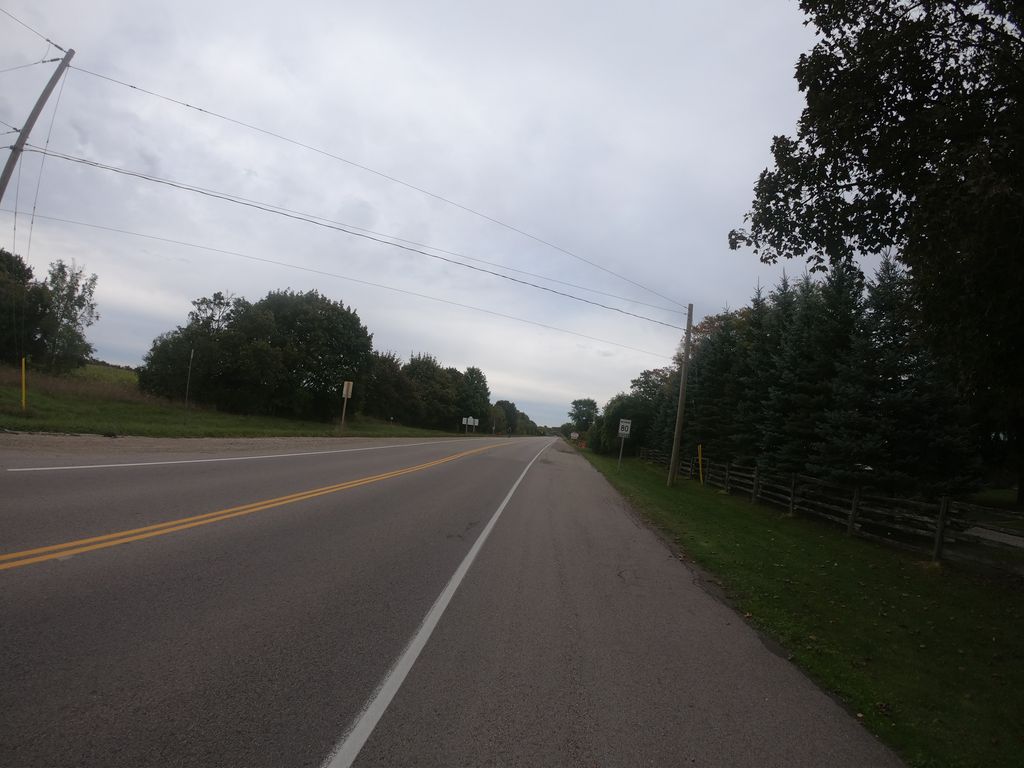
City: kitchener-waterloo